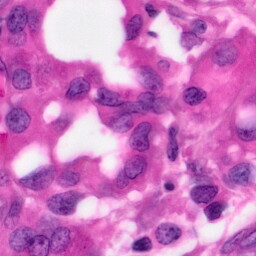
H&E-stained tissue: Pancreatic